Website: crate-barrel
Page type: billing-address
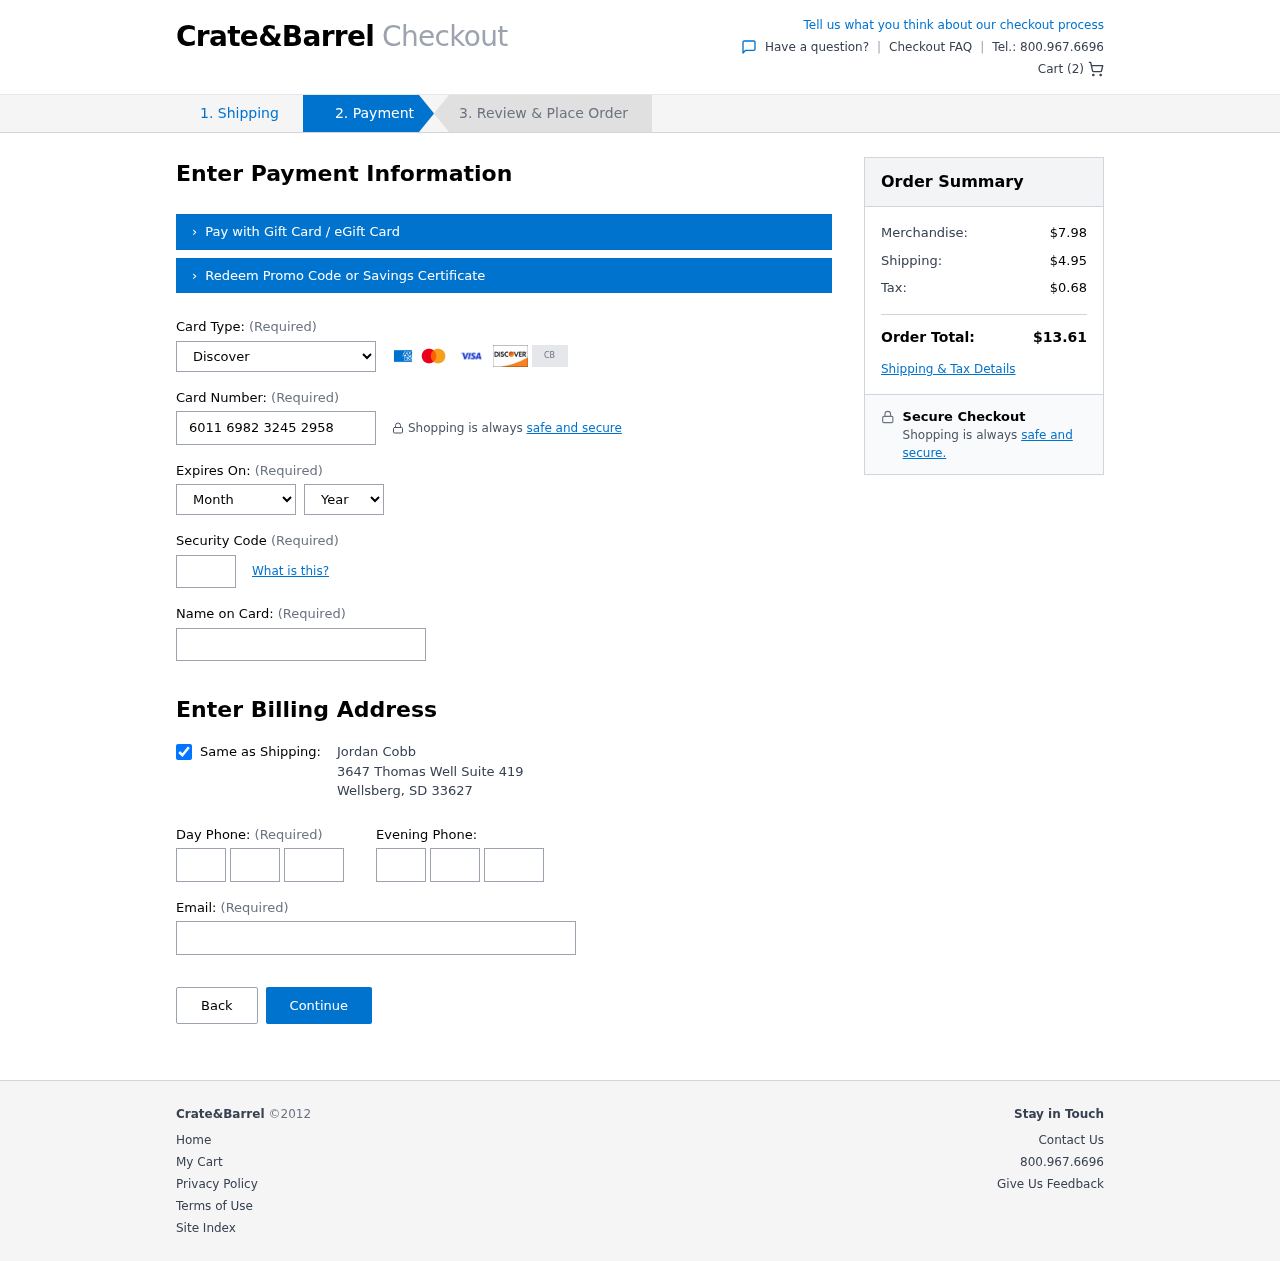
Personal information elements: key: PII_CARD_CVV
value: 610
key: PII_CARD_EXPIRY_MONTH
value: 03
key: PII_CARD_EXPIRY_YEAR
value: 27
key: PII_CARD_NUMBER
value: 6011 6982 3245 2958
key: PII_CARD_TYPE
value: Discover
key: PII_CITY
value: Wellsberg
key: PII_EMAIL
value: jcobb@hotmail.com
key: PII_FULLNAME
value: Jordan Cobb
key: PII_PHONE_AREA
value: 805
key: PII_PHONE_PREFIX
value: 621
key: PII_PHONE_SUFFIX
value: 5969
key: PII_POSTCODE
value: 33627
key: PII_STATE_ABBR
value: SD
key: PII_STREET
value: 3647 Thomas Well Suite 419
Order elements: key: ORDER_NUM_ITEMS
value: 2
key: ORDER_SUBTOTAL
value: $7.98
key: ORDER_SHIPPING_COST
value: $4.95
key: ORDER_TAX
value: $0.68
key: ORDER_TOTAL
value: $13.61